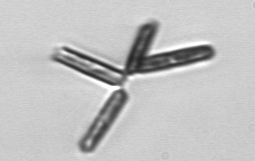
Label: Thalassionema